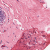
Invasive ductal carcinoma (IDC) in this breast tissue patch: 0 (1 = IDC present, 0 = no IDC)